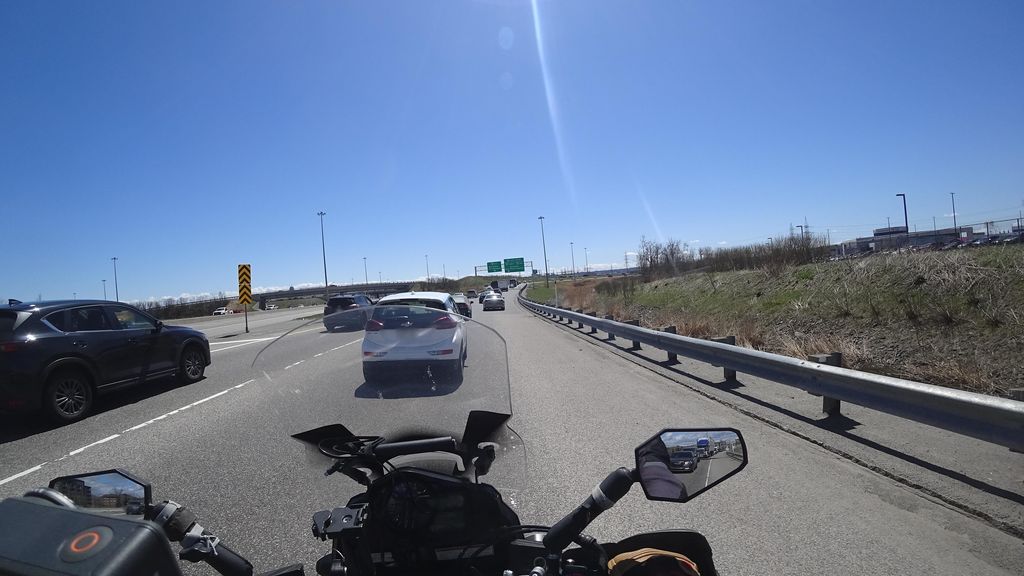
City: quebec_city